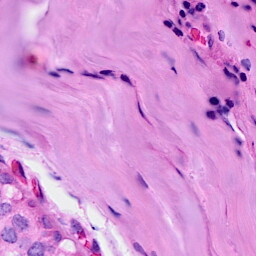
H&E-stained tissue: Breast